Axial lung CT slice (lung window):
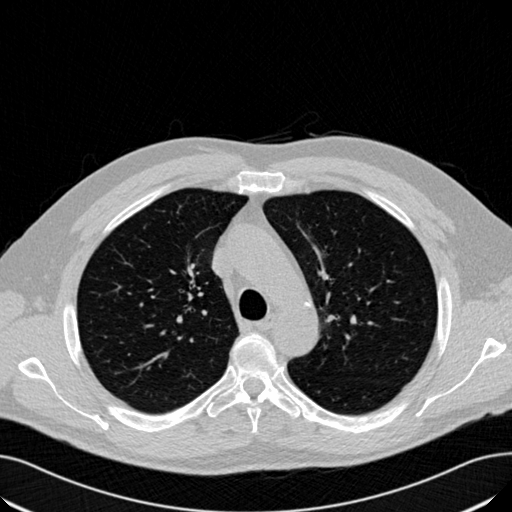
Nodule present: no